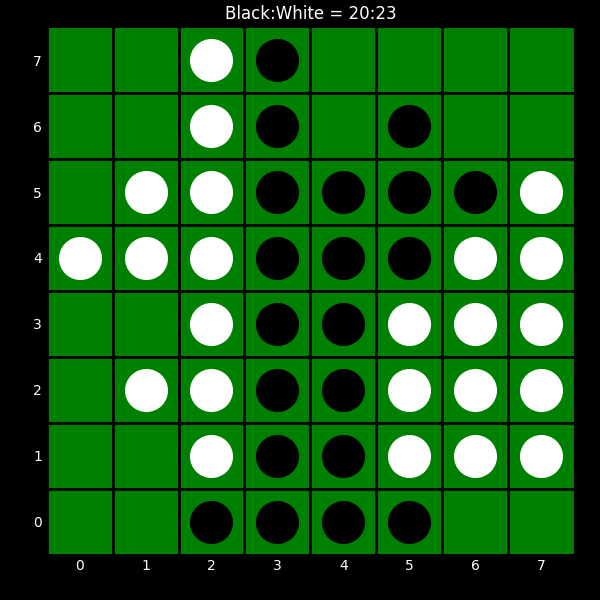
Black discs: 20
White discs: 23